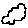
Label: cloud